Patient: sex F, age 46
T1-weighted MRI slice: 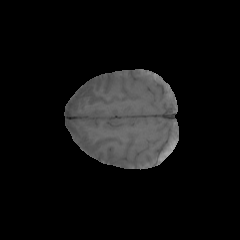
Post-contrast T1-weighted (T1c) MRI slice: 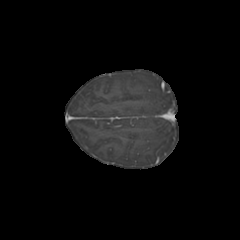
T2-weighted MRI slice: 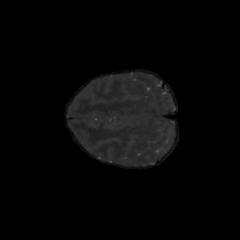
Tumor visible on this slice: no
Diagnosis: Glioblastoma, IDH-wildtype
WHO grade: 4